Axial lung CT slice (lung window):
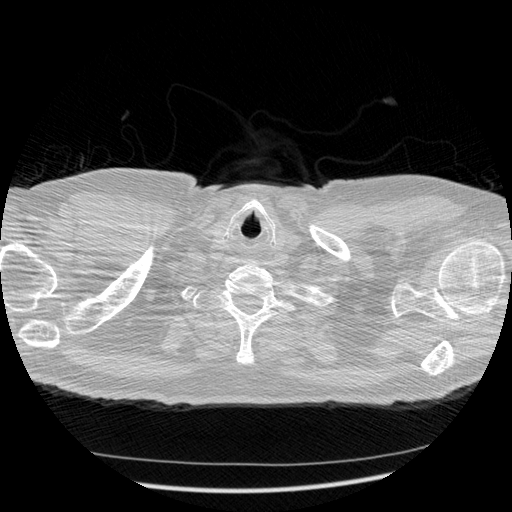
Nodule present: no